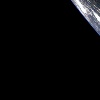
Label: space